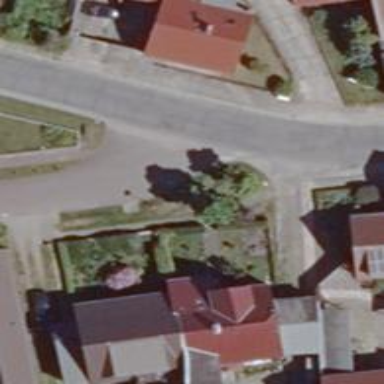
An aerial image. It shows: Footway along the road.